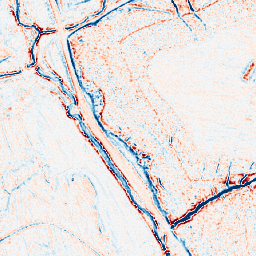
Category: multiscale
Decomposition family: dog_multiscale
Decomposition parameters: sigma_ratio: 1.4
n_scales: 3
base_sigma: 0.5
Upsampling method: nearest
Upsampling parameters: scale: 2
Upsampling scale: 2